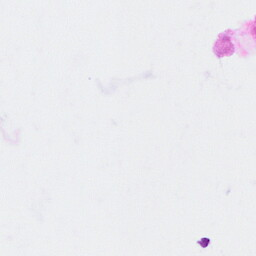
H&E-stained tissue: Breast